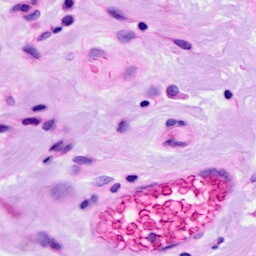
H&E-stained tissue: Ovarian